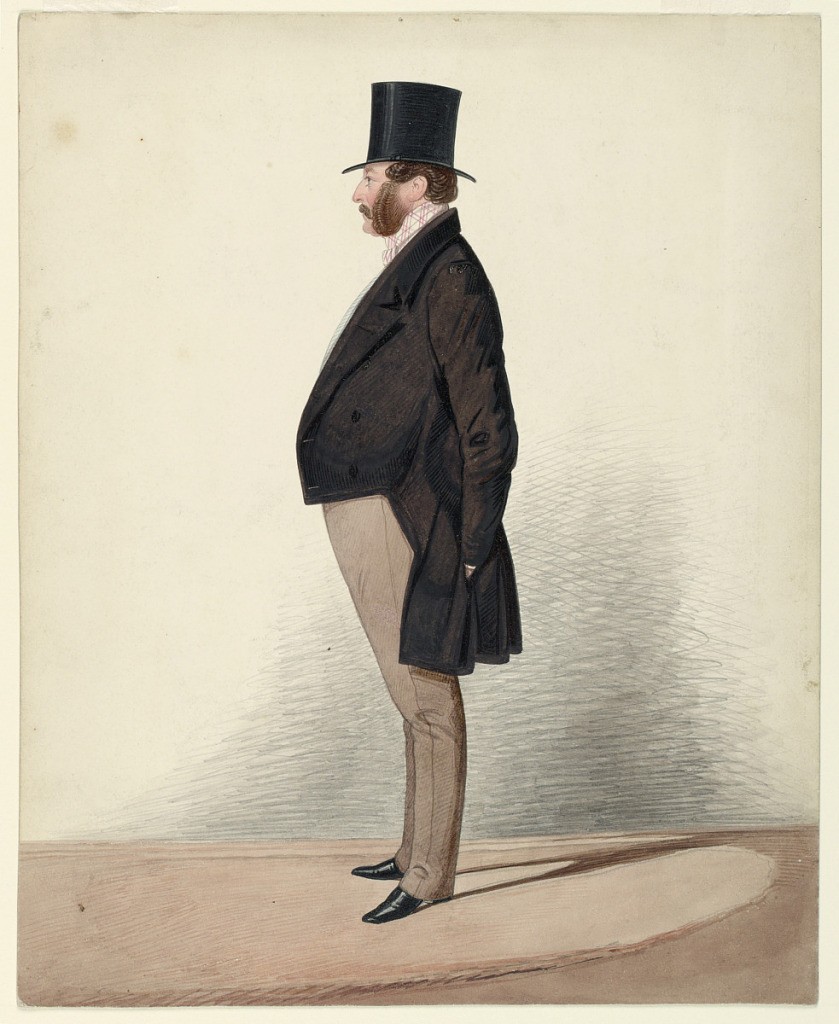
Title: Portrait of Unidentified Man
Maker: Richard Dighton, British, 1795–1880
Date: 1870–80
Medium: Pen and ink with watercolor
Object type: Drawing
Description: Vertical rectangle. A portly man wearing face whiskers is seen full-length standing in left profile, his left had thrust behind his coat tails.